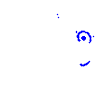
Particle: pion